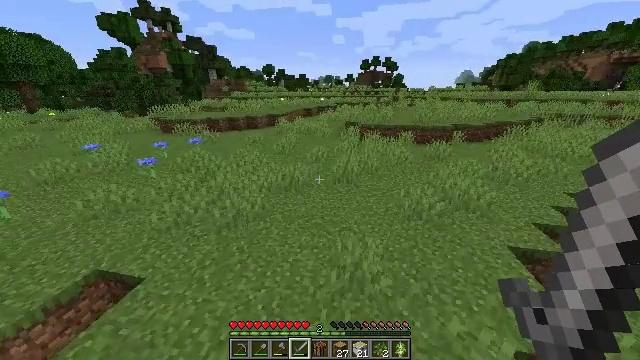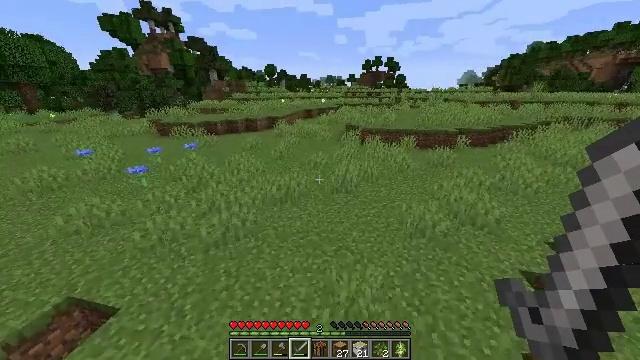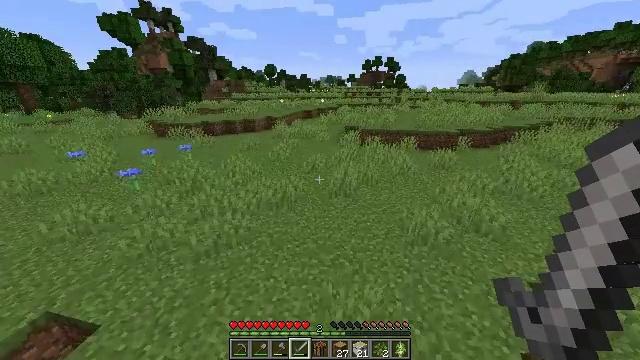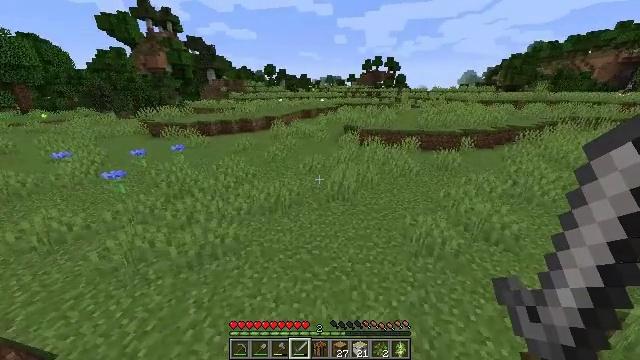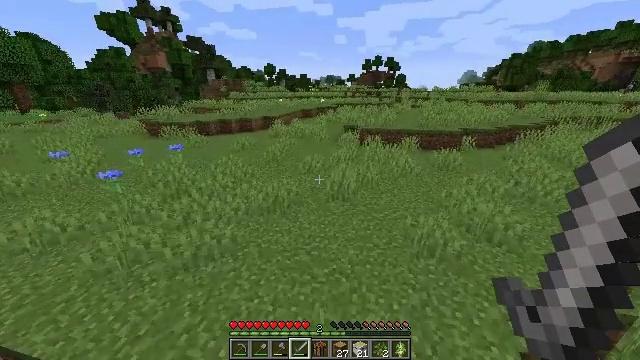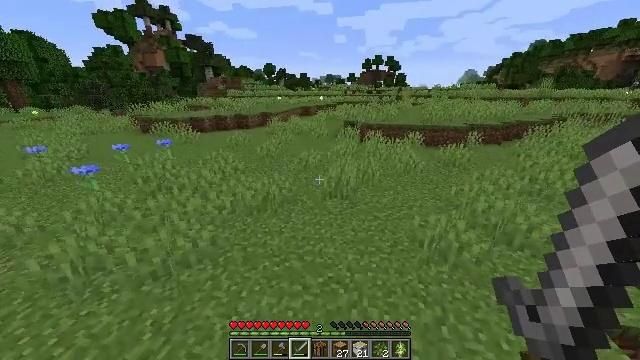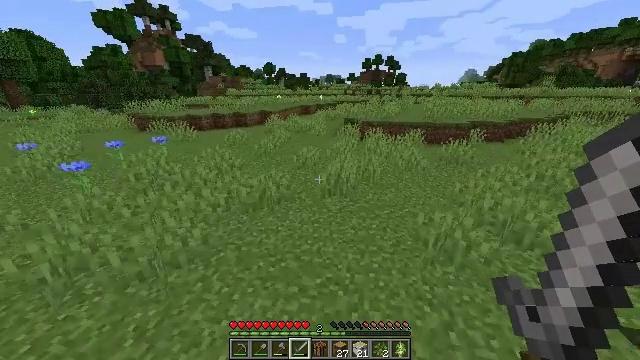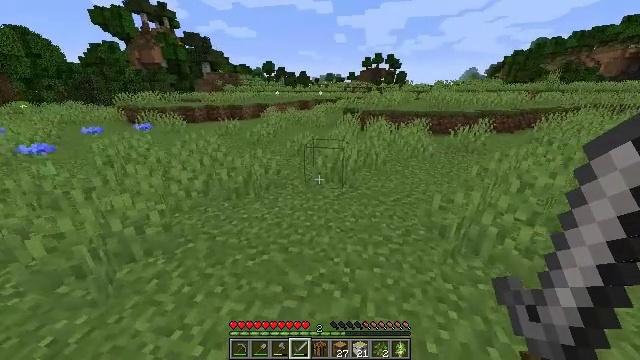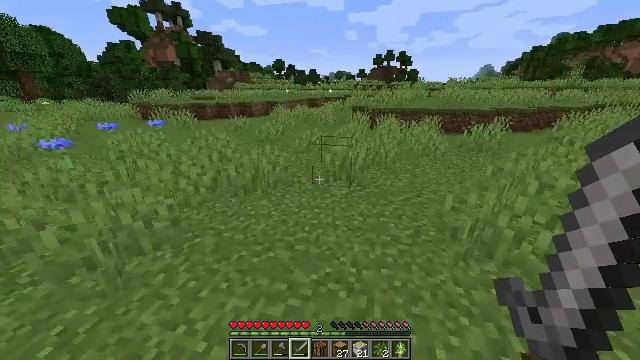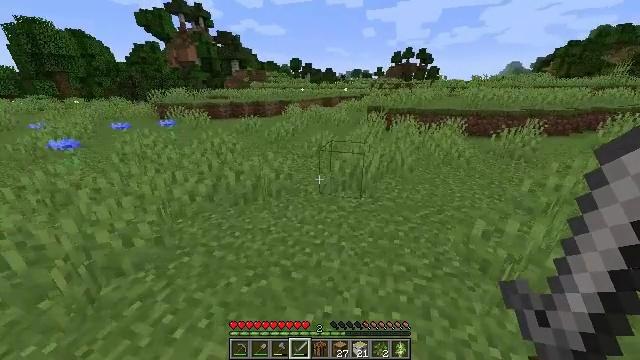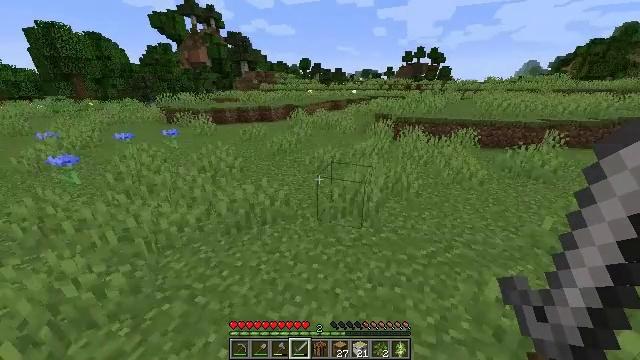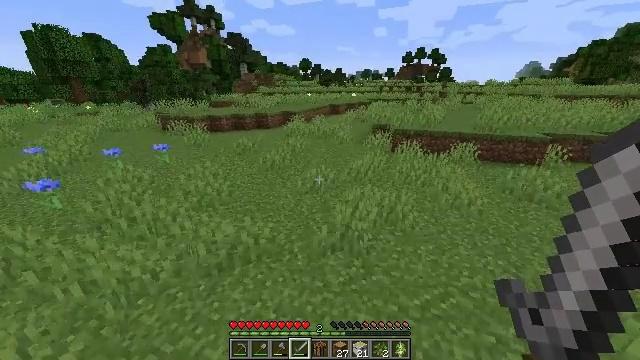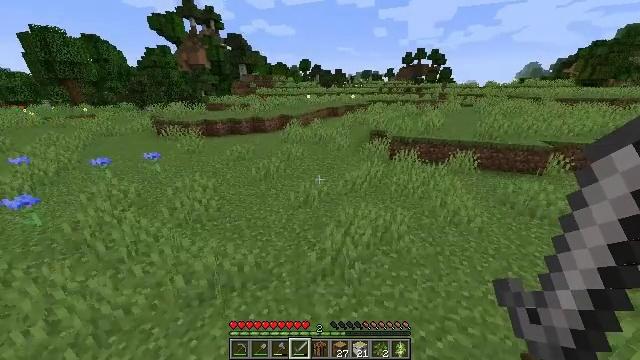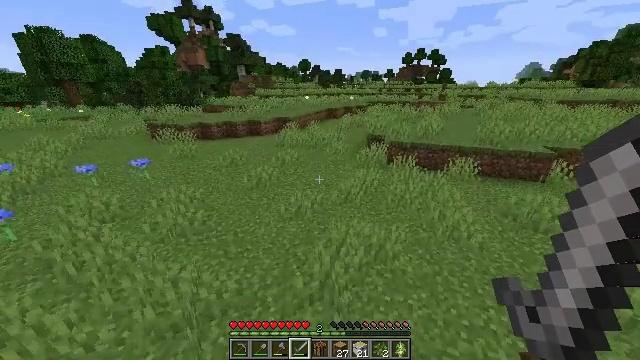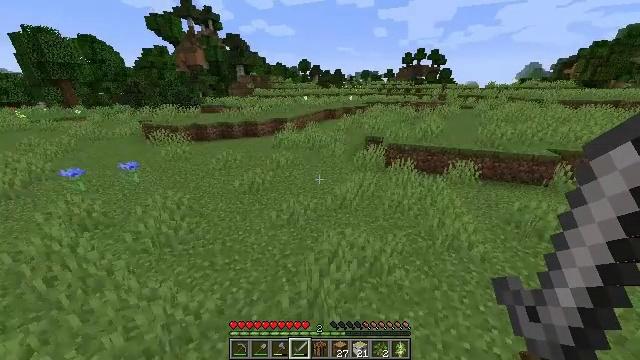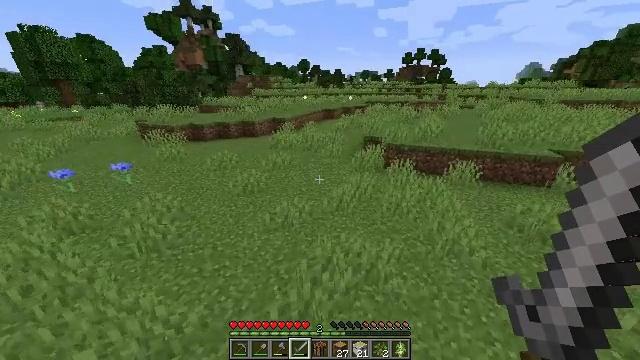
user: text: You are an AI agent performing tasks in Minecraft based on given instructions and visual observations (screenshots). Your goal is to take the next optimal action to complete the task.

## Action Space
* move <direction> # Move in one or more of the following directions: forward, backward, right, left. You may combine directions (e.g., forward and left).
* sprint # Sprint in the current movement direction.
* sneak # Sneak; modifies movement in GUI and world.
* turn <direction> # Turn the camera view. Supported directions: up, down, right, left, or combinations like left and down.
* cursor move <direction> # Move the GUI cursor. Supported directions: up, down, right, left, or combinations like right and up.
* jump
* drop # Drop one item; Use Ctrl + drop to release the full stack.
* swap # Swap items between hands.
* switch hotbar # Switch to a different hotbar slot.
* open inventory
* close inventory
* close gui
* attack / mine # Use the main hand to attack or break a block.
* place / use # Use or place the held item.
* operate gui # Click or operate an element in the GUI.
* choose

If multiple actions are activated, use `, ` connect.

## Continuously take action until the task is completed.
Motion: motion action
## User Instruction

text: Collect the yellow bed from its place.
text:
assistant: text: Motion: move forward, sprint, jump
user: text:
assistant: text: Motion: move forward, sprint, jump
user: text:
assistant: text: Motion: move forward, sprint, jump
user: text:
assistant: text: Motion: move forward, sprint, jump
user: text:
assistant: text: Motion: move forward, sprint, jump
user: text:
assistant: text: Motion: move forward, sprint, jump
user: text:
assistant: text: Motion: move forward and move right, sprint, jump
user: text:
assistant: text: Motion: move forward and move right, sprint, turn left, jump
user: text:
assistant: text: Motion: move forward and move right, sprint, turn left, jump
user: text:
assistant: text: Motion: move forward and move right, sprint, turn left, jump
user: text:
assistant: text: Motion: move forward and move right, sprint, jump
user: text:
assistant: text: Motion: move forward and move right, sprint, jump
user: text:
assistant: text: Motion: move forward and move right, sprint, jump
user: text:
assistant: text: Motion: move forward and move right, sprint, jump
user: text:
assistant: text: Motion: move forward and move right, sprint, jump
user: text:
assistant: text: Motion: move forward and move right, sprint, jump
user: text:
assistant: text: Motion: move forward and move right, sprint, jump
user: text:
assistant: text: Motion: move forward and move right, sprint, turn right, jump
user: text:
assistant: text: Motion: move forward and move right, sprint, turn right, jump
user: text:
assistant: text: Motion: move forward and move right, sprint, turn right, jump
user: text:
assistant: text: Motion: move forward and move right, sprint, turn right
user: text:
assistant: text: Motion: move forward and move right, sprint, turn right
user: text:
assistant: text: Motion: move forward and move right, sprint
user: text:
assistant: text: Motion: move forward and move right, sprint
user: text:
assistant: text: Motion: move forward and move right, sprint, turn right
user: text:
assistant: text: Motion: move forward and move right, sprint, turn right
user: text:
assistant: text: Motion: move forward, sprint
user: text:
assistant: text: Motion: move forward, sprint
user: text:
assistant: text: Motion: move forward, sprint
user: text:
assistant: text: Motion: move forward, sprint